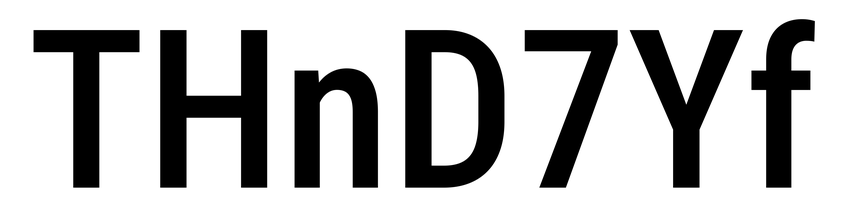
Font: Roboto_Condensed_Medium